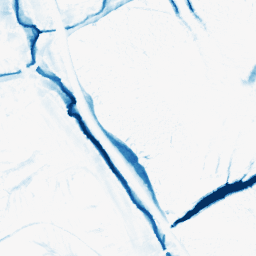
Category: morphological
Decomposition family: morphological
Decomposition parameters: operation: closing
size: 10
Upsampling method: sinc_hamming
Upsampling parameters: scale: 4
kernel_size: 16
Upsampling scale: 4